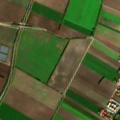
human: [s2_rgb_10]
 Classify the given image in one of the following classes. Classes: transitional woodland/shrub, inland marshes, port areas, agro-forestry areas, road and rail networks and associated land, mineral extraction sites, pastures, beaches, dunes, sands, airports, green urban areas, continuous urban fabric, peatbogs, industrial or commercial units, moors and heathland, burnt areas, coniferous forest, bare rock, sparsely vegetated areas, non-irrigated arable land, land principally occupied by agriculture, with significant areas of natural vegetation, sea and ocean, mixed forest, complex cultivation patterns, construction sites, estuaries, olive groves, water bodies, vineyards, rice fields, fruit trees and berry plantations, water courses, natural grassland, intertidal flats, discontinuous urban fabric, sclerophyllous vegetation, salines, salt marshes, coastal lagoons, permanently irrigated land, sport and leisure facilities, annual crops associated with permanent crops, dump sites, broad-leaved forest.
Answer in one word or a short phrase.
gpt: discontinuous urban fabric, non-irrigated arable land